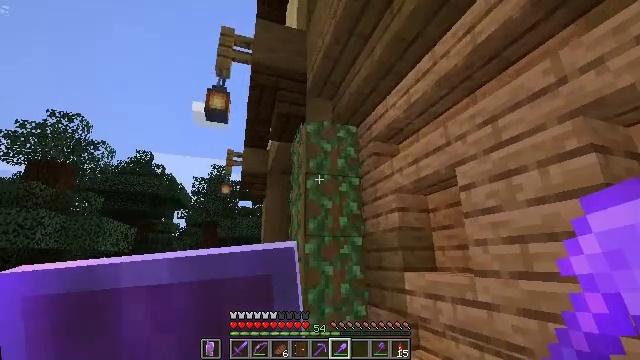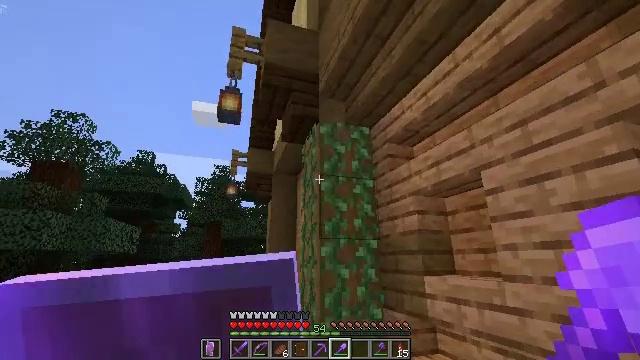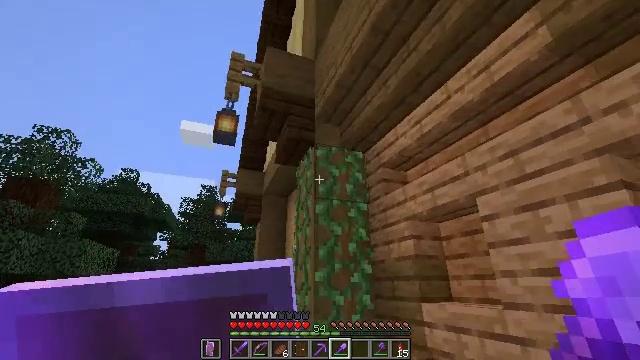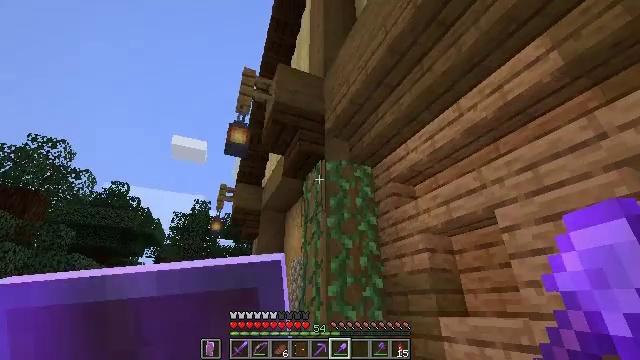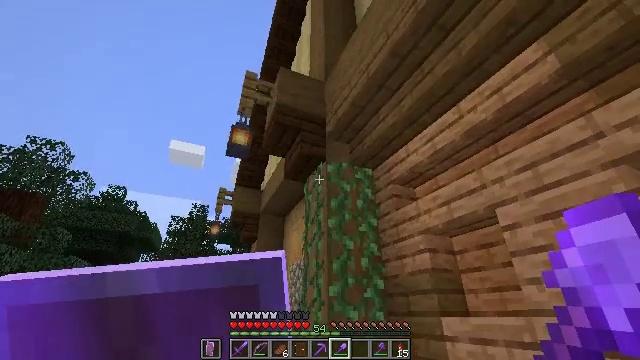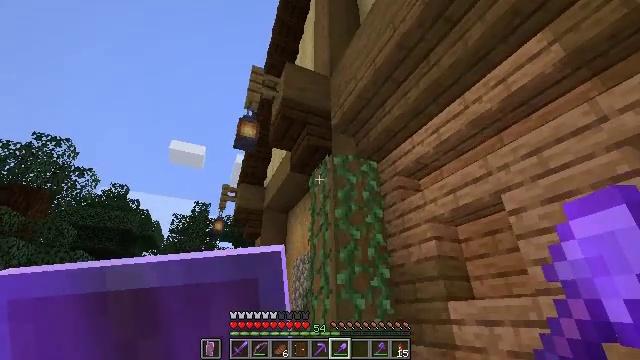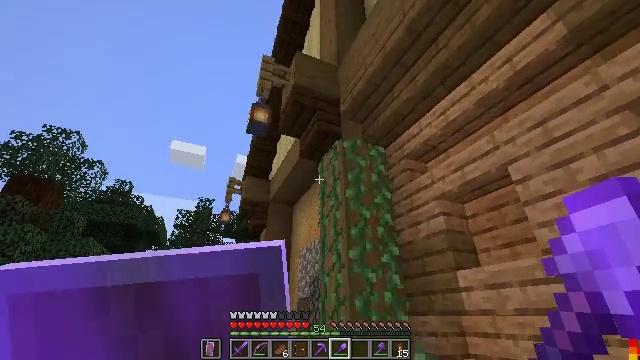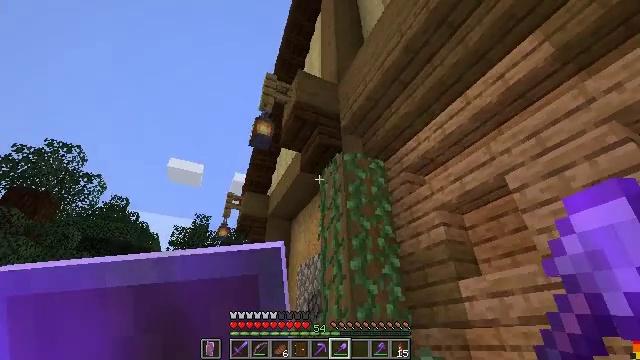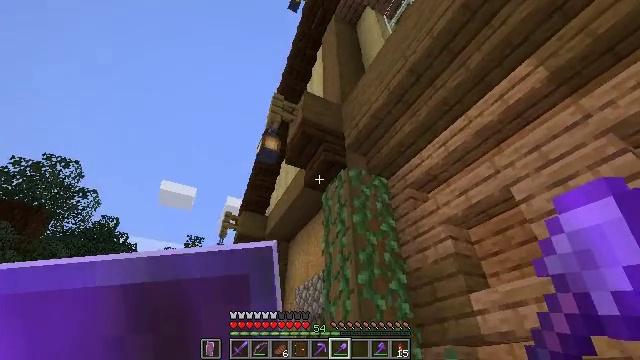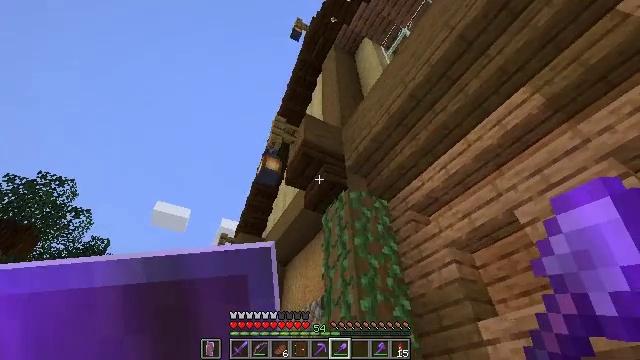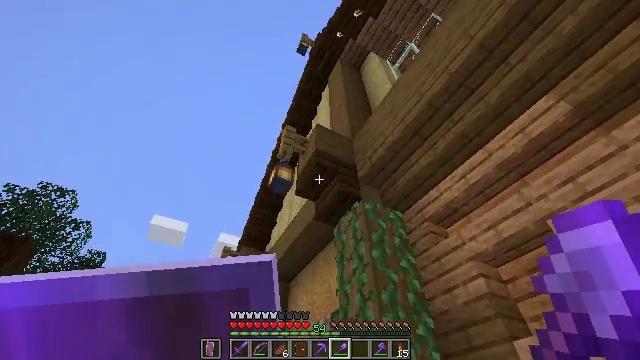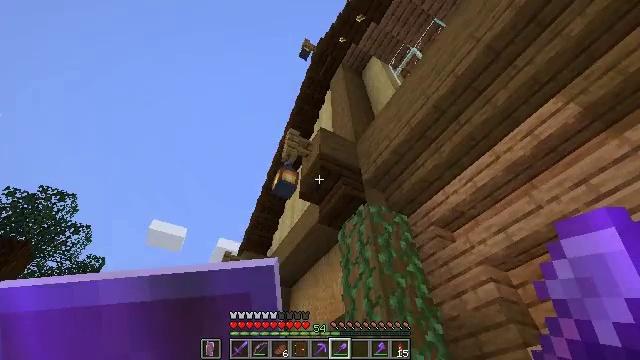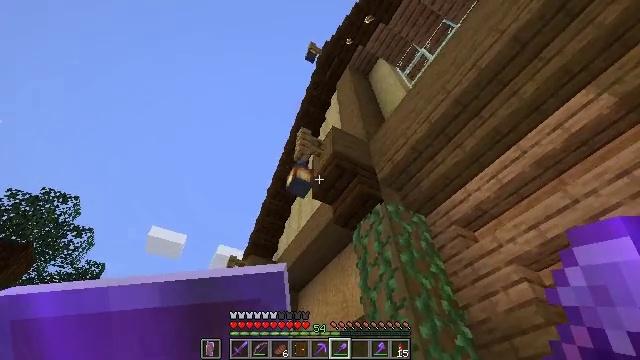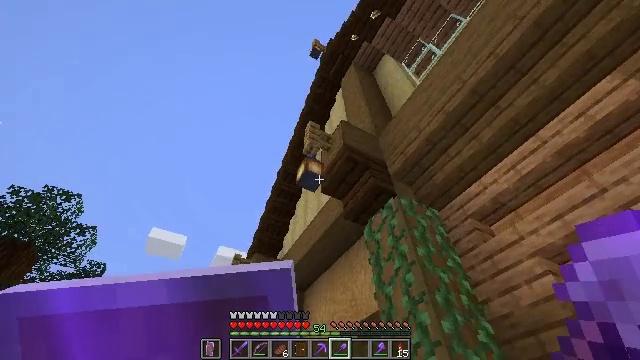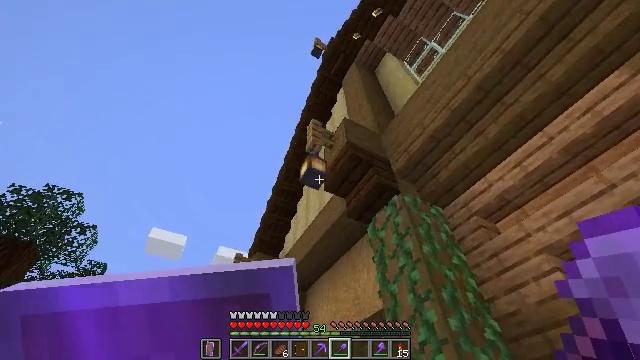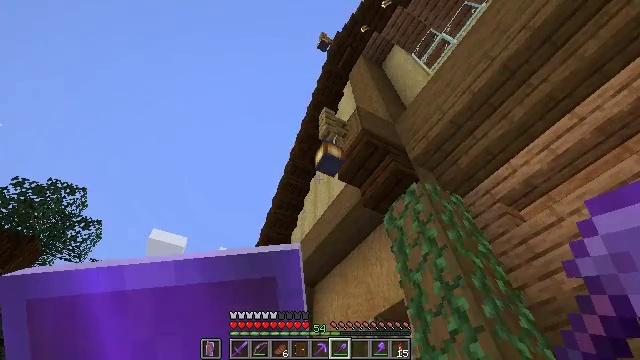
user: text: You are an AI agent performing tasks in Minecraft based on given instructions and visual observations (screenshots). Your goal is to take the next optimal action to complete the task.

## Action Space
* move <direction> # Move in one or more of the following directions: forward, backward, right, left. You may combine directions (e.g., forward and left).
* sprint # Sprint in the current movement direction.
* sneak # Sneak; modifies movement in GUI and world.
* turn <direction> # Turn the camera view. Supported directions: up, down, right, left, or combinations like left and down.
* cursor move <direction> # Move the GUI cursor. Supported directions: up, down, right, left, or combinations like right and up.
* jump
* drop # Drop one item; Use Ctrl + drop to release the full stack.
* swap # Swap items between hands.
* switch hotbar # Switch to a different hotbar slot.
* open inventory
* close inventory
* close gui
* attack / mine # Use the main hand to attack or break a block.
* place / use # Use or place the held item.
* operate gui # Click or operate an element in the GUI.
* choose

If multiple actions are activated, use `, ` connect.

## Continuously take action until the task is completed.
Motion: motion action
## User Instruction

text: Collect spruce log for building materials.
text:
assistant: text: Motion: move left
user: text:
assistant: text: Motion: move left, turn right and up
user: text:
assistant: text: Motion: move left, turn right and up
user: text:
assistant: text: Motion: move left, turn up
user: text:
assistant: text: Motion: move left
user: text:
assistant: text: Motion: move forward and move left
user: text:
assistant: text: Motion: move forward and move left, turn up
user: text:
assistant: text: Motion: move forward and move left, turn right and up
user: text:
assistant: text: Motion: move forward and move left, turn right and up
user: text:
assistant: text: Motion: move forward and move left, turn up
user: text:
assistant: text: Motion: move forward and move left, turn up
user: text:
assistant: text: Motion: move forward and move left, turn up
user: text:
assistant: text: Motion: move forward and move left
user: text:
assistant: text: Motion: move forward and move left
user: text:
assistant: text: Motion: move forward and move left
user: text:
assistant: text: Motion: move forward and move left
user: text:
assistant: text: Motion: move forward and move left
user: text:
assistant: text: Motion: move forward and move left
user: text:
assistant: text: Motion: move forward and move left
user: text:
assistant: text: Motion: move forward and move left
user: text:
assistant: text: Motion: move forward and move left
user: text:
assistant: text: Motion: move forward and move left, turn right and up
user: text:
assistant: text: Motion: move forward, turn right and up
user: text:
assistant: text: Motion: move forward, turn right and up
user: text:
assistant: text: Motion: move forward, turn right and up
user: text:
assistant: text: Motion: move forward, turn right
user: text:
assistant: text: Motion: no_op
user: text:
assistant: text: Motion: no_op
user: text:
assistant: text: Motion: no_op
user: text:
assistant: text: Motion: no_op